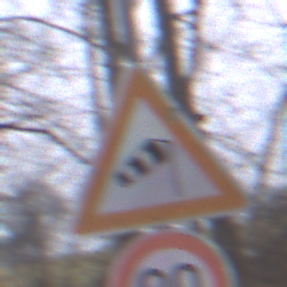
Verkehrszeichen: SeitenwindVonRechts
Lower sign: Geschwindigkeit90
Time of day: Midday
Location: Outdoor (Nature)
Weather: Overcast
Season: Autumn
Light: Natural